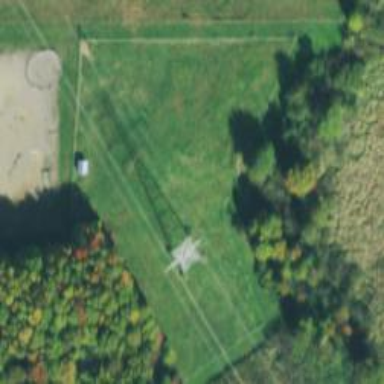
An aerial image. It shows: Lattice structure tower used for power transmission.